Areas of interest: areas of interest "School"
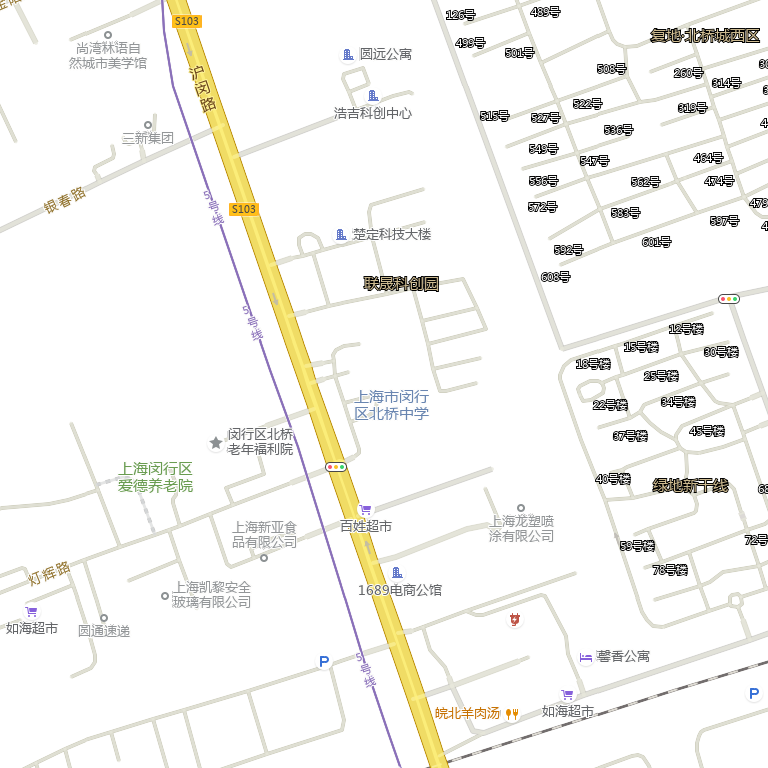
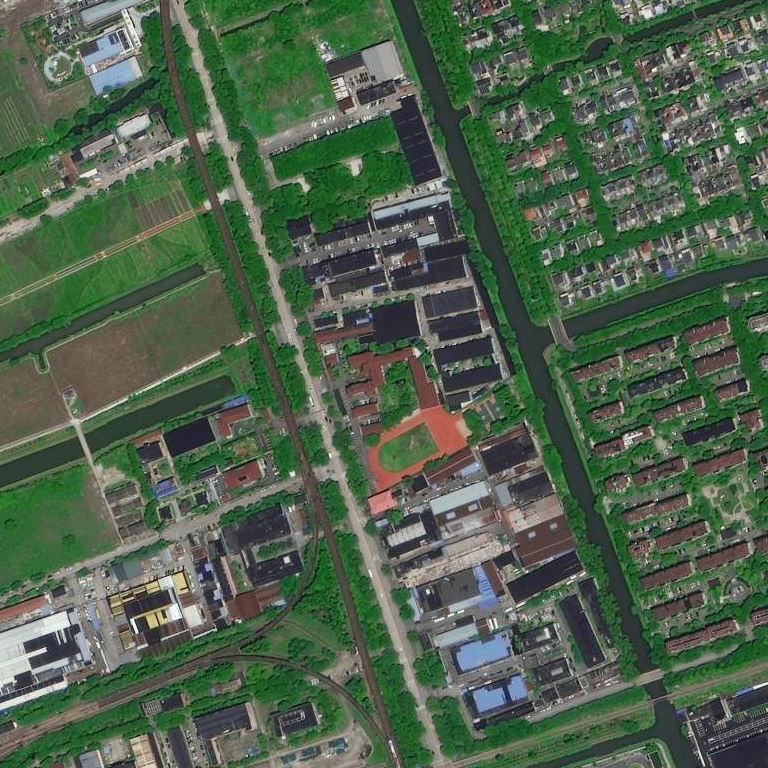